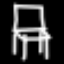
Label: chair